Chest X-ray. View position: PA
Patient age: 73
Patient sex: F
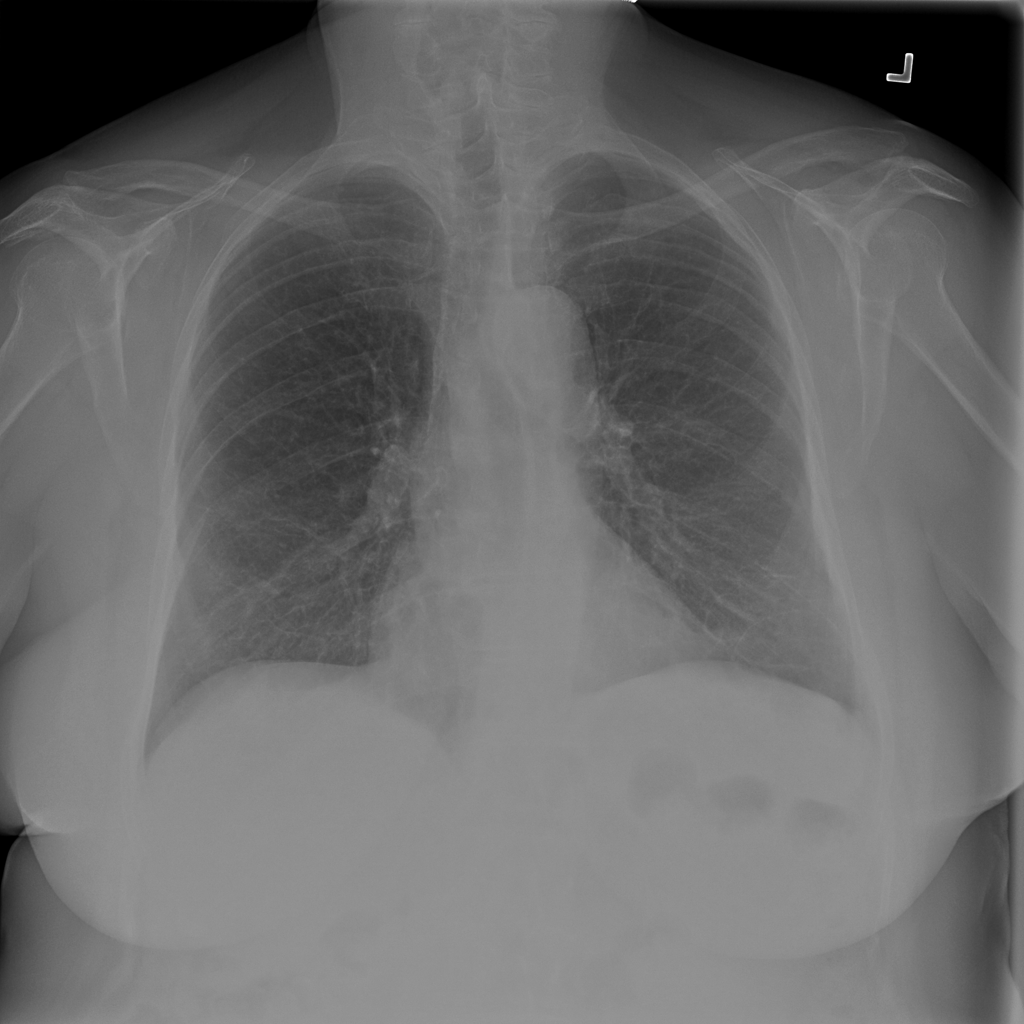
Finding: Pneumothorax